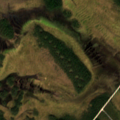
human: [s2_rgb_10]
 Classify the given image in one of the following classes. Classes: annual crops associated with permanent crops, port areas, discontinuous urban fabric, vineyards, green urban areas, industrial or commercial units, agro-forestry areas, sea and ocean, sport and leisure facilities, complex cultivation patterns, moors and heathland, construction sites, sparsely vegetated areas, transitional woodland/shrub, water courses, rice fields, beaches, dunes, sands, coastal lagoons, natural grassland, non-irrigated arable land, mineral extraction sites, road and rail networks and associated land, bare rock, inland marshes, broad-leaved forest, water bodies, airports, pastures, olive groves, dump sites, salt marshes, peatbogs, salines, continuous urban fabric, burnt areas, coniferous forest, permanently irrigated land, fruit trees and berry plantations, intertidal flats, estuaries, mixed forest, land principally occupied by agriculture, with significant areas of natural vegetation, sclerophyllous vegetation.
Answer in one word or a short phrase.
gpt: coniferous forest, peatbogs